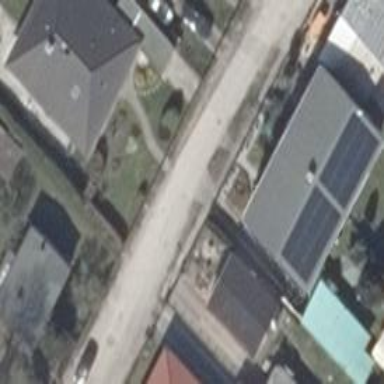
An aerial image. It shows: Residential road.